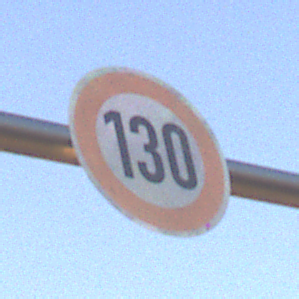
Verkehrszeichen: Geschwindigkeit130
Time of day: SunriseSunset
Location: Outdoor (RoadRail)
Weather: PartlyCloudy
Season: NotSpecified
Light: Natural